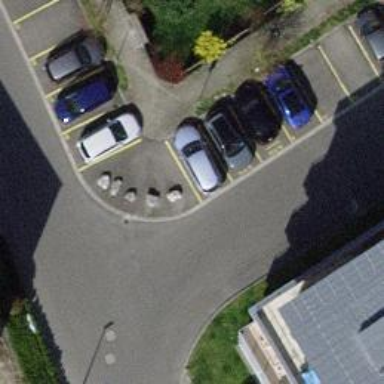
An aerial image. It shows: Block barrier.